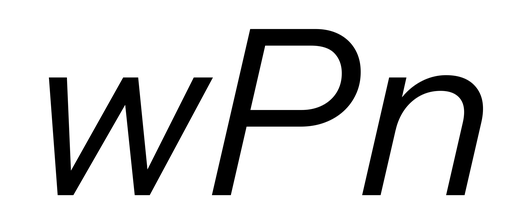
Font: InstrumentSans-Italic_Italic